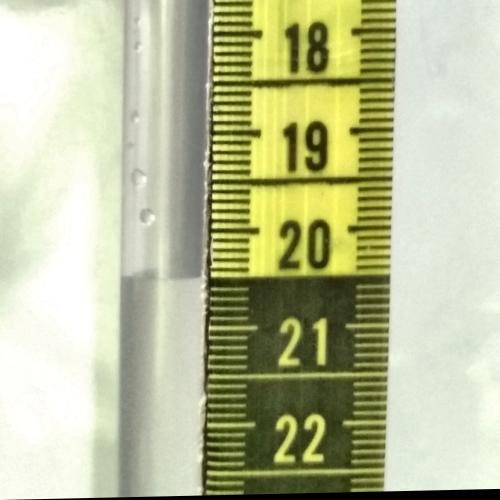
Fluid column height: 20.5 cm